Question: We need to select all the columns.
Condition: Within a single MAT+PLANT If any vendor crosses 80% we take records of that vendor only and reject other records within that MAT+PLANT. If within a single MAT+PLANT If all the vendors have below 80%, we consider all the records.
As shown in the image: Have attached input and output

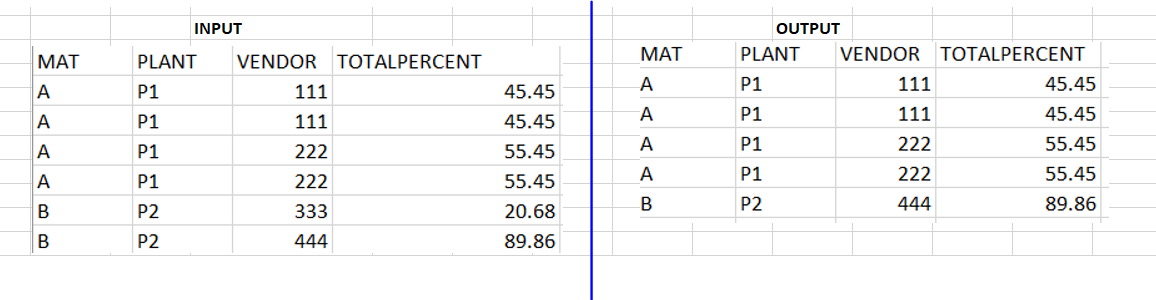
Answer: You can use 'exists':
'''
select t.*
from t
where t.totalpercent >= 80.0 or
not exists (select 1
from t t2
where t2.mat = t.mat and t2.totalpercent >= 80.0
);
'''
You can also use window functions:
'''
select t.*
from (select t.*,
max(totalpercent) over (partition by mat) as max_totalpercent
from t
) t
where percent >= 80.0 or max_totalpercent < 80.0;
'''